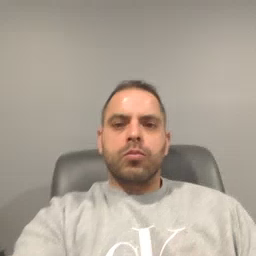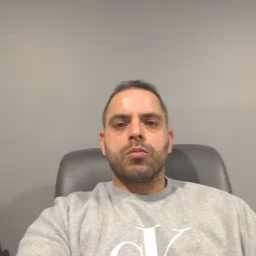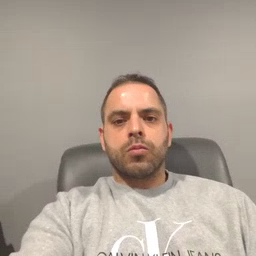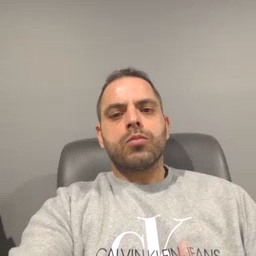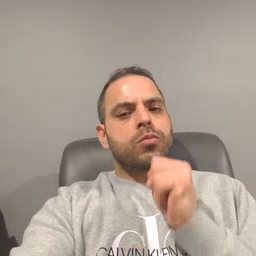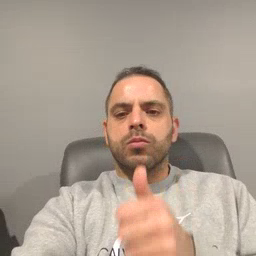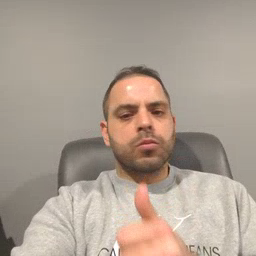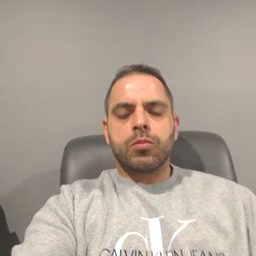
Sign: not